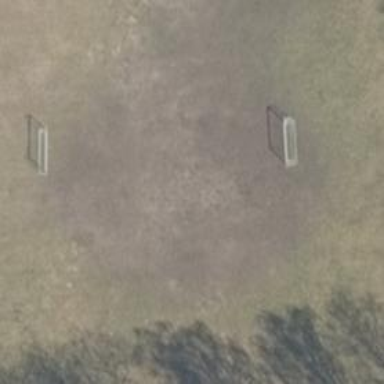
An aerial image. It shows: Grass pitch designated for soccer.